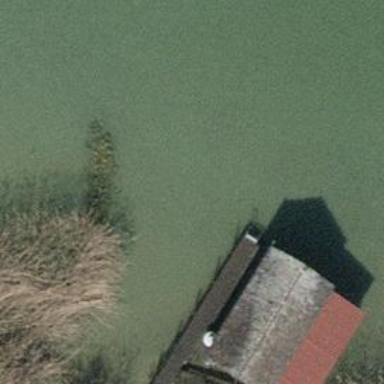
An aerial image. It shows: Man-made pier.